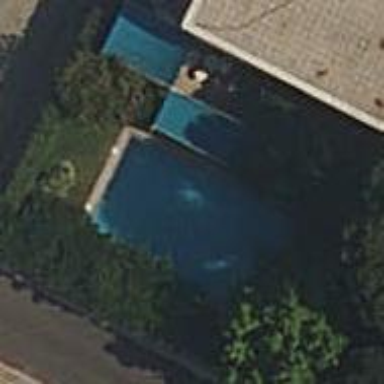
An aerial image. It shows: Swimming pool located in leisure land.